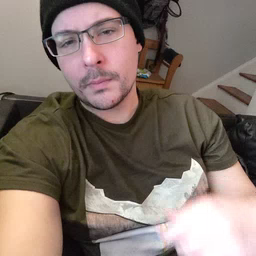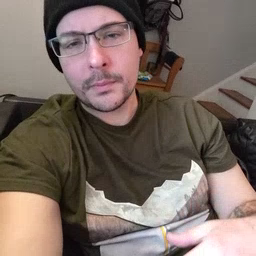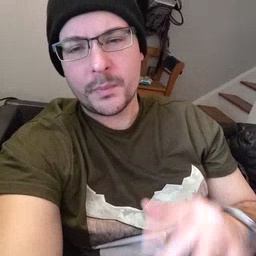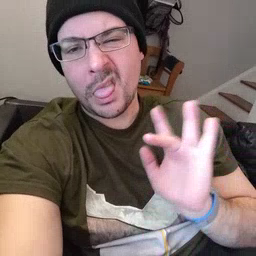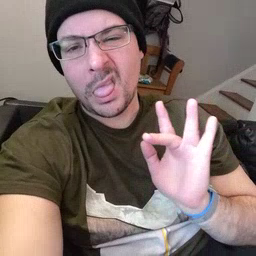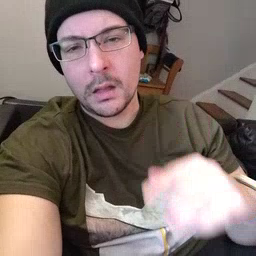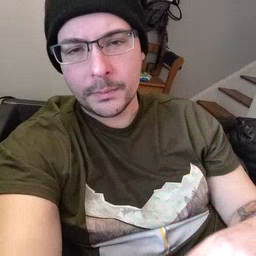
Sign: yucky